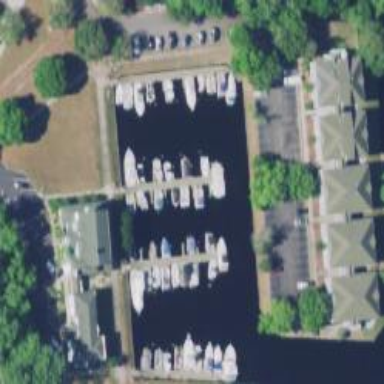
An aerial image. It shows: Marina on leisure land.